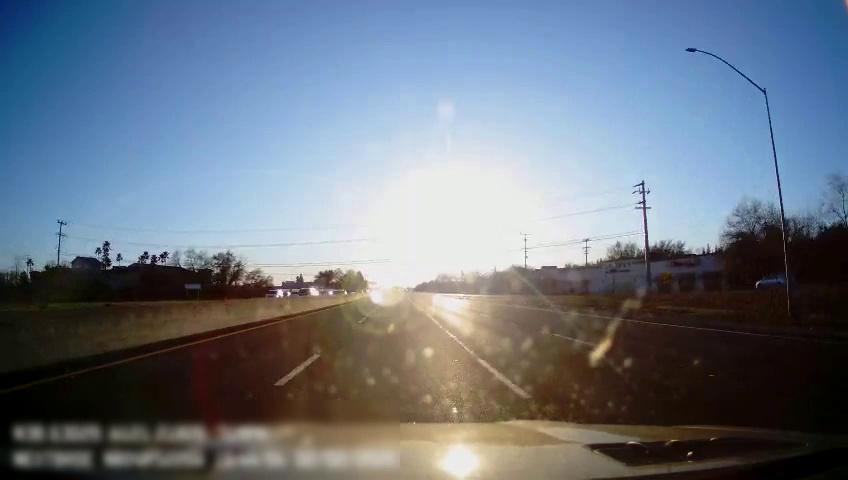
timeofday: Day
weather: Sunny
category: Drivable Space
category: Vehicles | SUV
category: Vehicles | SUV
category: Vehicles | Car
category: Lanes | Alternate Lane
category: Lanes | Alternate Lane
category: Lanes | Current Lane
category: Lanes | Current Lane
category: Lanes | Alternate Lane